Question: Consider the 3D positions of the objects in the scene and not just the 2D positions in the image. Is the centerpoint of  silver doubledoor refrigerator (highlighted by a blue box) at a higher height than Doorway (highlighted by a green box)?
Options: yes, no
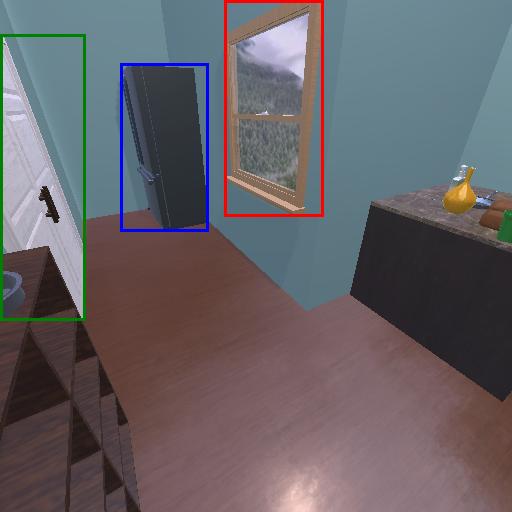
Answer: yes